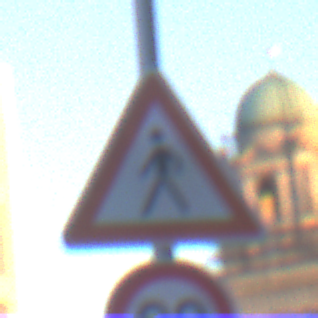
Verkehrszeichen: FussgaengerRechts
Zusatzzeichen unten: Geschwindigkeit80
Umgebung: Outdoor, Urban
Tageszeit: SunriseSunset
Wetter: Clear
Licht: Natural
Jahreszeit: NotSpecified
Kontrast: LowContrast